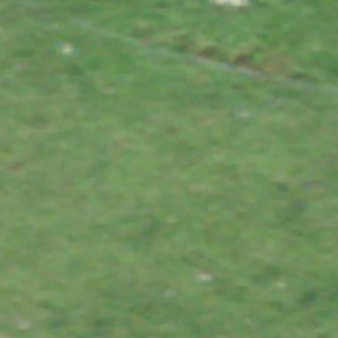
Label: other